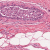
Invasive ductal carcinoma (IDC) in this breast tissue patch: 0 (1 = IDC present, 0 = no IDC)